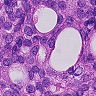
Metastatic tissue present: yes